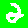
Digit: 2